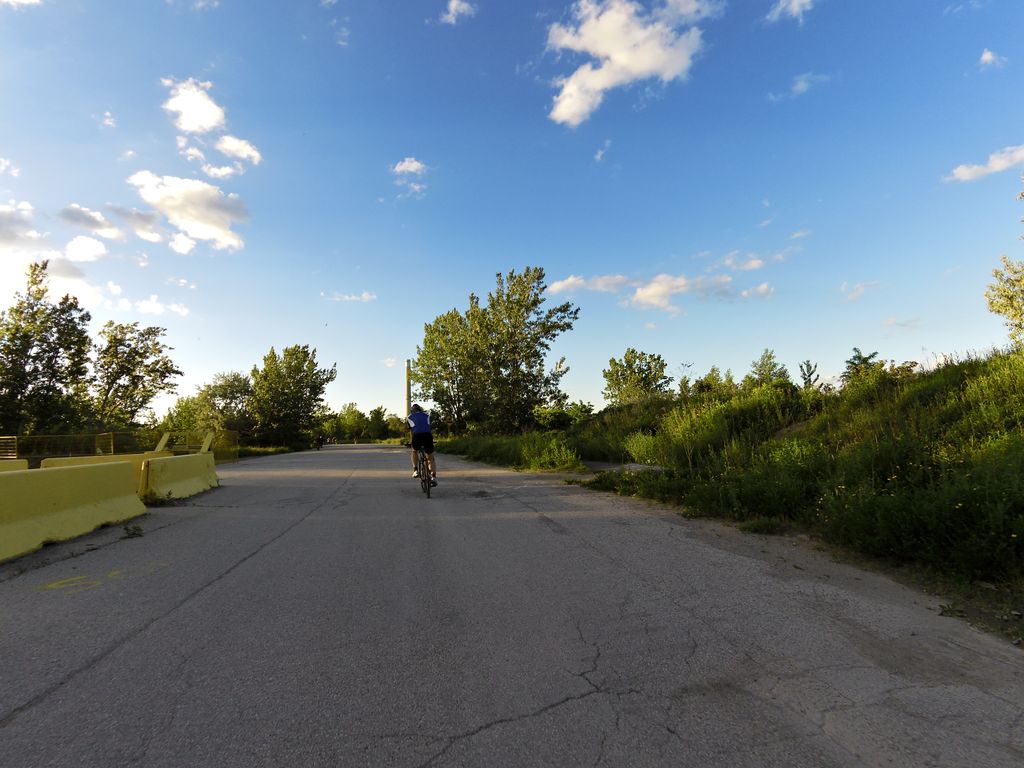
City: toronto